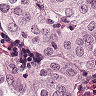
Metastatic tissue present: yes